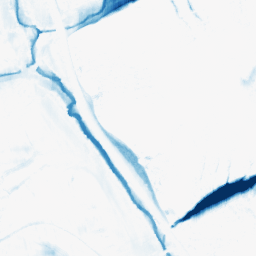
Category: morphological
Decomposition family: morphological_ellipse
Decomposition parameters: operation: closing
width: 30
height: 10
Upsampling method: sinc_blackman
Upsampling parameters: scale: 2
kernel_size: 16
Upsampling scale: 2